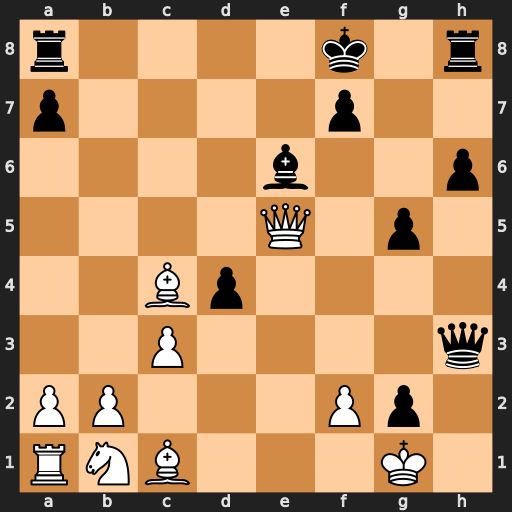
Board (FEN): r4k1r/p4p2/4b2p/4Q1p1/2Bp4/2P4q/PP3Pp1/RNB3K1
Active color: w
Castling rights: -
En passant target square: -
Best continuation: Qxh8+ Ke7 Bxg5+ hxg5 Qxh3